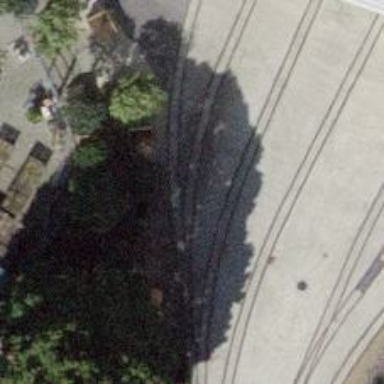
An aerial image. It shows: Narrow-gauge railway with one track passing through yard.